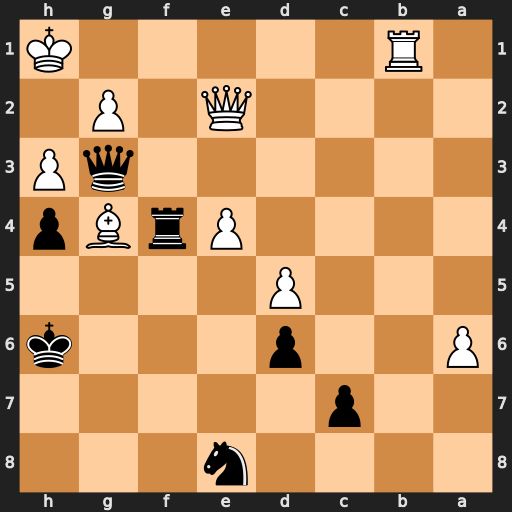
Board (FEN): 4n3/2p5/P2p3k/3P4/4PrBp/6qP/4Q1P1/1R5K
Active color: b
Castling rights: -
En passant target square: -
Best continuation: Rf2 Qxf2 Qxf2